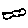
Label: cloud